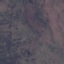
Land use / land cover class: HerbaceousVegetation